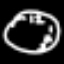
Label: clock